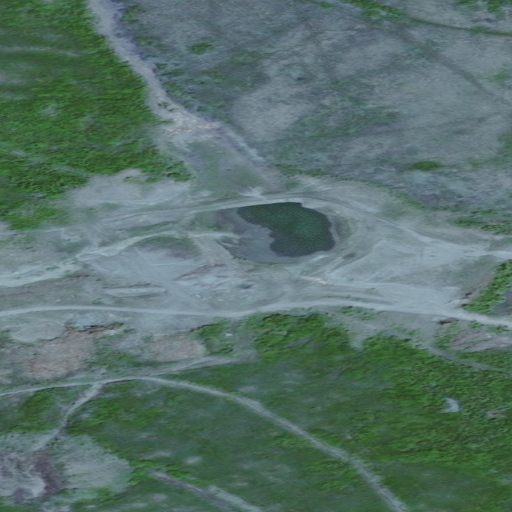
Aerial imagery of valley in Alaska named Grass Gulch containing only unknown